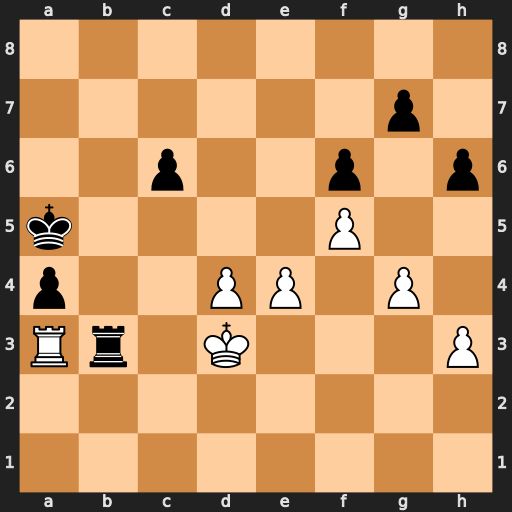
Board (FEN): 8/6p1/2p2p1p/k4P2/p2PP1P1/Rr1K3P/8/8
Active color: w
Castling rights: -
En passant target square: -
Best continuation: Rxb3 axb3 Kc3